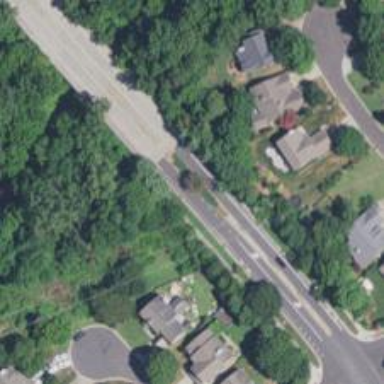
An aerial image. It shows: Secondary road.